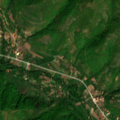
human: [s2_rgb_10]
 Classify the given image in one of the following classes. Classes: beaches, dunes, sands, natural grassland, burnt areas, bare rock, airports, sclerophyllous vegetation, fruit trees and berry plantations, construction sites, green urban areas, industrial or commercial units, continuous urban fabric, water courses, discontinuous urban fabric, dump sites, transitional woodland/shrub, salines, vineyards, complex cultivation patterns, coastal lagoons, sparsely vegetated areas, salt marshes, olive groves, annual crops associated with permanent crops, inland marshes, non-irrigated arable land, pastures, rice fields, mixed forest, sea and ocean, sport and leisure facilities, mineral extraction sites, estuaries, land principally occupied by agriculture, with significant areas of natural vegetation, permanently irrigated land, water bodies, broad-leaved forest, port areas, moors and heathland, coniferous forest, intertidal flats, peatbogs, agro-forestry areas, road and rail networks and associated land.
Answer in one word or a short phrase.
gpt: land principally occupied by agriculture, with significant areas of natural vegetation, broad-leaved forest